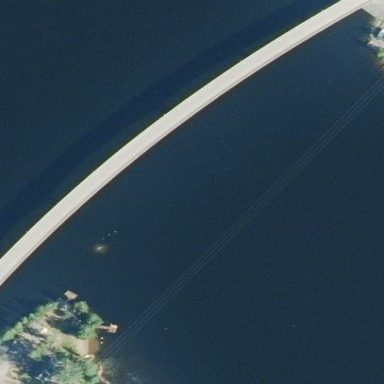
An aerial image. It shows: Man-made bridge.